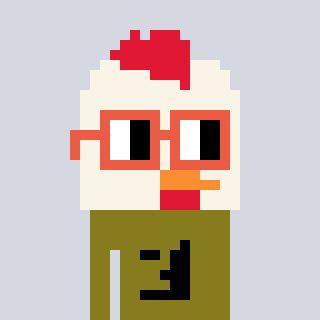
a pixel art character with square orange glasses, a chicken-shaped head and a gunk-colored body on a cool background